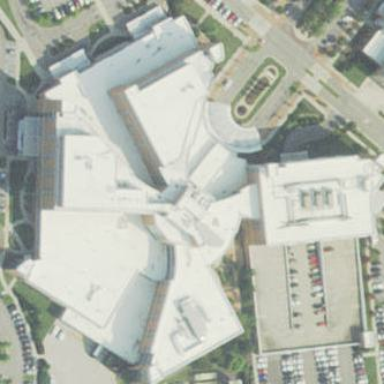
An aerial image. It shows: Hospital building.